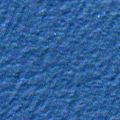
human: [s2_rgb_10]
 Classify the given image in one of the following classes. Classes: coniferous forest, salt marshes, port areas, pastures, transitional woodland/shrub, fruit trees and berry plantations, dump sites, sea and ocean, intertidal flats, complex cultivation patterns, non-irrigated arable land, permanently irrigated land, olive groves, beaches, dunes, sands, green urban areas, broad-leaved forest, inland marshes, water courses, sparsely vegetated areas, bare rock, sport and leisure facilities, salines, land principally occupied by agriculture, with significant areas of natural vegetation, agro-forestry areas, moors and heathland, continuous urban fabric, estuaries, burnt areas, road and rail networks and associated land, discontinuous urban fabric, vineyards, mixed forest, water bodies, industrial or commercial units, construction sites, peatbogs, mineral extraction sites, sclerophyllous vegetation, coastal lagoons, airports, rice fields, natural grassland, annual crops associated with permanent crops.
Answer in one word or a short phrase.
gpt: sea and ocean